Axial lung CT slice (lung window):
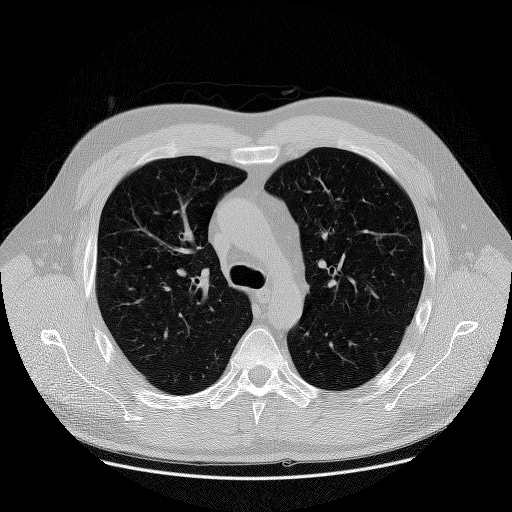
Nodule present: no